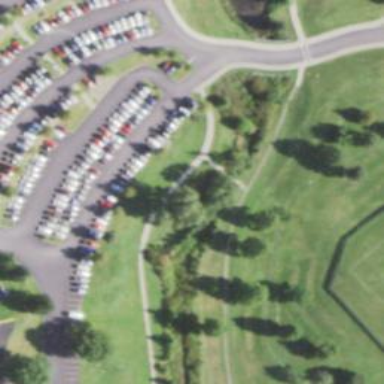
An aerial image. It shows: Disc golf tee.